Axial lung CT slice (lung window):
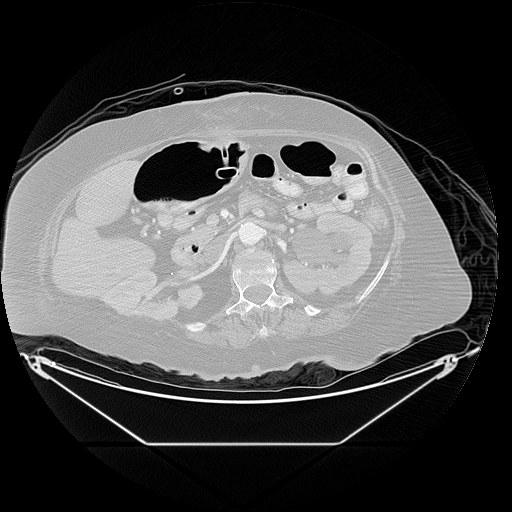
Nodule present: no